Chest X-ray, PA view. Patient: 51 years old, sex M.
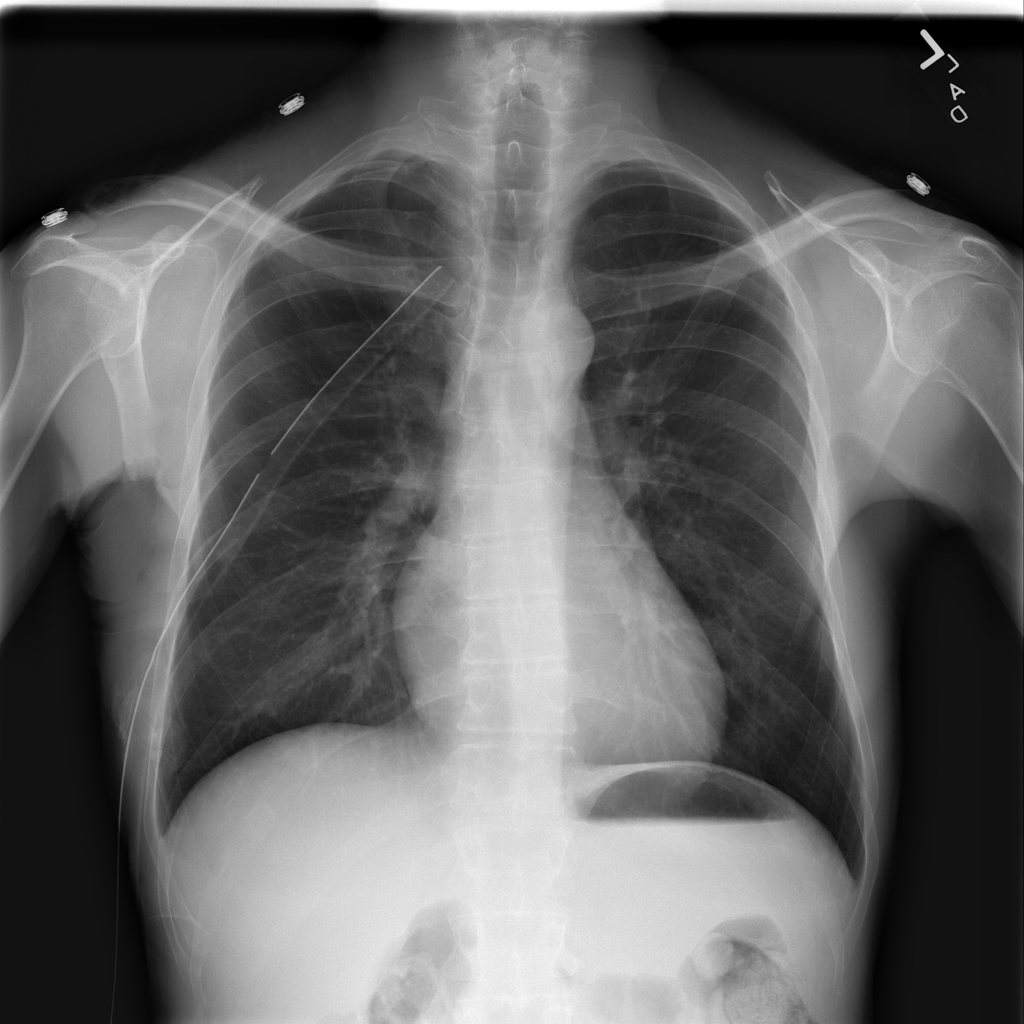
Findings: Infiltration, Pneumothorax